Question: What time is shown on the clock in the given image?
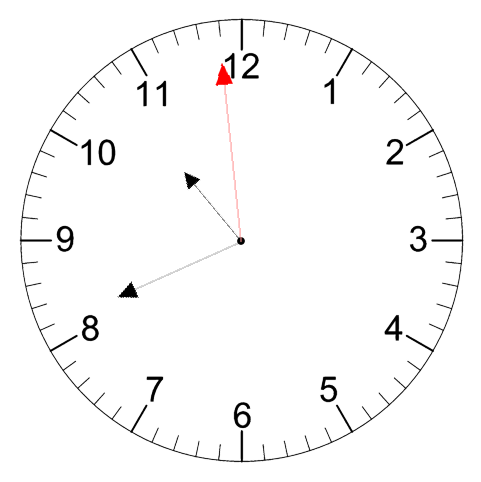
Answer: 10:40:59